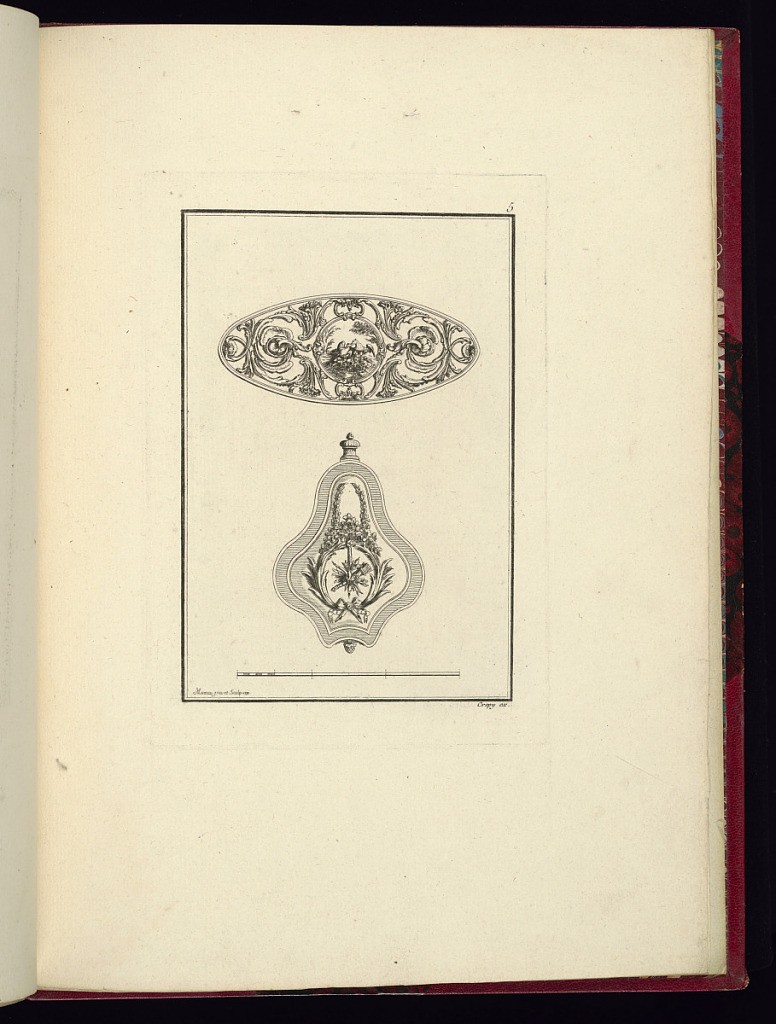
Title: Two Snuffbox Designs
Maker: Pierre Moreau, French, 1722 – 1798
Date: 1771
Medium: Etching and engraving on laid paper
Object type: Print
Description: Within a double-lined frame, two designs for snuffboxes. An oval lid for a snuffbox above, decorated with a central roundel featuring birds within a landscape, surrounded by fleurons, rosettes, shell, and acanthus leaf ornament. A pear-shaped snuffbox below, decorated with a border, with palm leaves tied together with a bow forming a circle around a trophy of a bow and arrows with garlands of flowers above. Below a scale. The plate is signed, numbered, and dated.